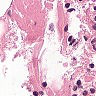
Metastatic tissue present: no